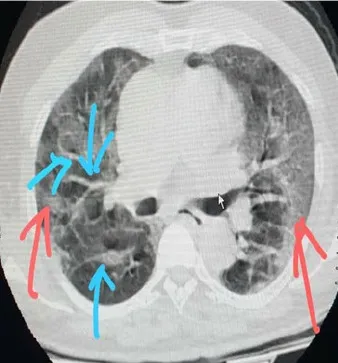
Predominantly peripheral and posterior bilateral multifocal opacities (red arrow); thickening of interlobral sept (blue arrow).
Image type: radiology (ct)